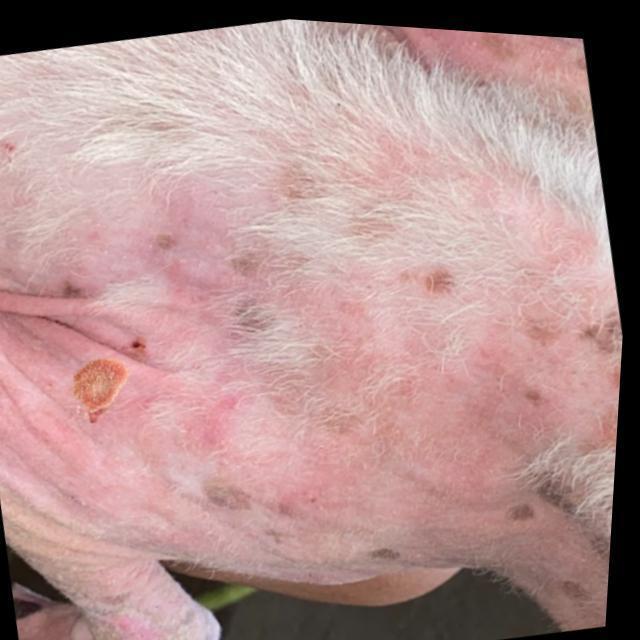
Canine ringworm (Dermatophytosis) — fungal infection caused by Microsporum or Trichophyton. Presents with circular alopecia, scaling, crusting, and broken hairs.